Question: I am using kendo grid and its build-in functionality for creating and updating items.
I'm looking for a way to change Editor labels (title and buttons Update/Cancel).

I found an answer here (<URL> where OnaBei explains how to change title.
However, I still cannot figure out the way to change button names based on whether item is being added or being edited. The same with title, is it a way to change it based on "create"/"update" state?
I assume that it can be done with javascript, but it will probably be a hack and dirty solution.
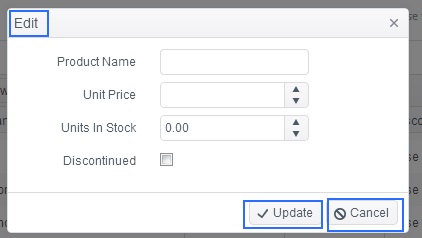
Answer: This can be done in the 'edit' event of the grid. The 'model' event argument has a 'isNew' method which will return true in "create" state. Here is some sample code:
'''
edit: function(e) {
var title = "Edit mode";
if (e.model.isNew()) {
title = "Insert mode";
}
var wnd = e.container.data("kendoWindow");
wnd.title(title);
}
'''
And a live demo: <URL>